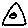
Label: triangle